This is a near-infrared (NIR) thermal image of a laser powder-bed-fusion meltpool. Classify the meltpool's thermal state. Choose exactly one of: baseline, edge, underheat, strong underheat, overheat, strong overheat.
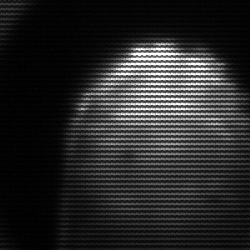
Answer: edge